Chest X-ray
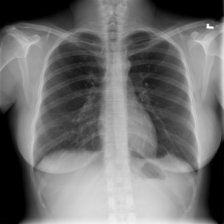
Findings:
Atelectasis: negative
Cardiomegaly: negative
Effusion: negative
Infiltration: negative
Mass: negative
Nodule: negative
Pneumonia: negative
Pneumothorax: negative
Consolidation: negative
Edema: negative
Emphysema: negative
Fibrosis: negative
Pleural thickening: negative
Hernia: negative